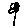
Label: flower